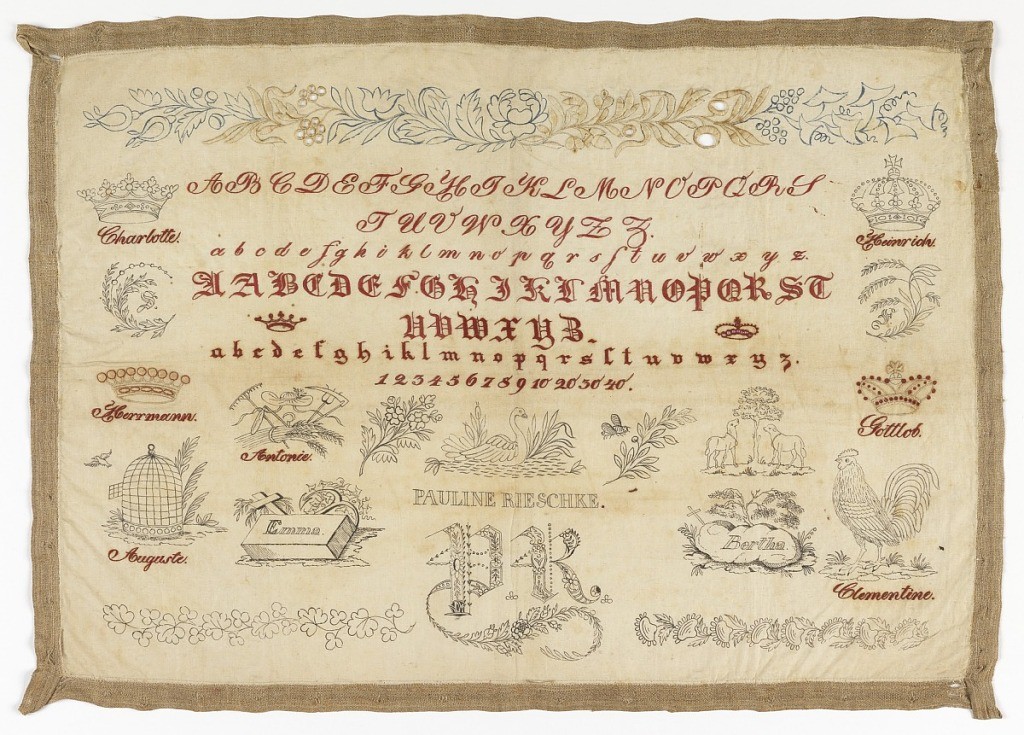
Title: Sampler
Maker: Pauline Rieschke
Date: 1800–1850
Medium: cotton Technique: satin and stem stitches on plain weave
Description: Alphabets and monograms in red and white. Letters and designs were drawn on the cloth before the embroidery was begun. The larger holes were cut; the smaller ones pinches; both were overcast.